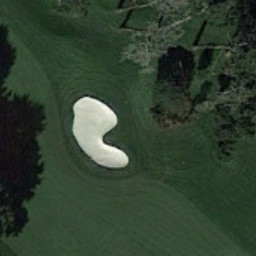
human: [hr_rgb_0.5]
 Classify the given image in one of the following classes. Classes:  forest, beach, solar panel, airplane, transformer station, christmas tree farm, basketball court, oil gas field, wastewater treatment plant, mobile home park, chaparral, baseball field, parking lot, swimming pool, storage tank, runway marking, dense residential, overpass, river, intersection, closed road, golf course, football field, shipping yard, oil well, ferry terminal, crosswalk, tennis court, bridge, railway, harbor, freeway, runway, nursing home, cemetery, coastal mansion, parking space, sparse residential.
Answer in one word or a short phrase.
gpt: golf course